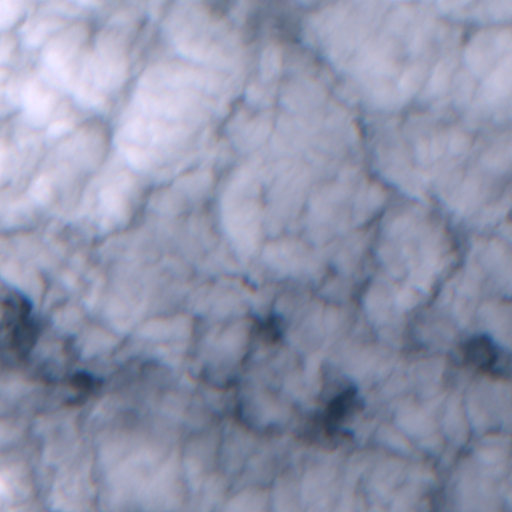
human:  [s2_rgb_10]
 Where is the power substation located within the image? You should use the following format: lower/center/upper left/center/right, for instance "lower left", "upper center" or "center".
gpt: The power substation is located in the lower right of the image.
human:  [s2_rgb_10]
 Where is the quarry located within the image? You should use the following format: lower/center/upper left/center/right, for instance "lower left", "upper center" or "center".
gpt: The quarry is located in the center left of the image.
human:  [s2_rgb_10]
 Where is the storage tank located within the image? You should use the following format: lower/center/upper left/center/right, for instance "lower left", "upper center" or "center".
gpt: The storage tank is located in the upper left of the image.
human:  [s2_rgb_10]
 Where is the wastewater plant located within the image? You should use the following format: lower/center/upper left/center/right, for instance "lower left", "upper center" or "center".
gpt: The wastewater plant is located in the upper left of the image.
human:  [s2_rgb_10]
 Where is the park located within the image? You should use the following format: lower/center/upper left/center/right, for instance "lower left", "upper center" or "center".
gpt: There is no park in the image.